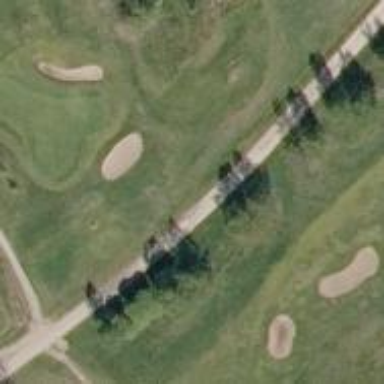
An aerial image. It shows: View of golf hole.